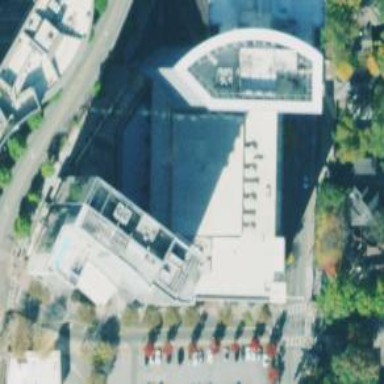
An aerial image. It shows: Hotel building with flat roof.